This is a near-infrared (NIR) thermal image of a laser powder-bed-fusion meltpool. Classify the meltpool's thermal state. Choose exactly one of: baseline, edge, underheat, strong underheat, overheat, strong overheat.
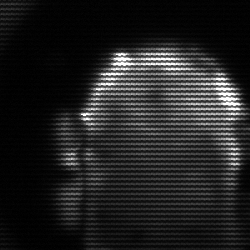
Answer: baseline